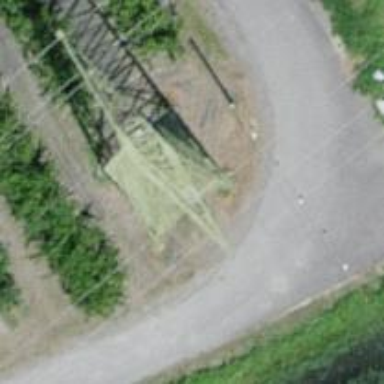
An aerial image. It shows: Power line is depicted.